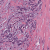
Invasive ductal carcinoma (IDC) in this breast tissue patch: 1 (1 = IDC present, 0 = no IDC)